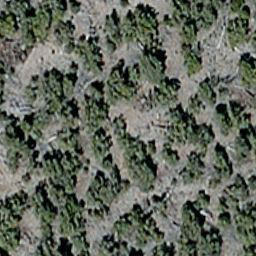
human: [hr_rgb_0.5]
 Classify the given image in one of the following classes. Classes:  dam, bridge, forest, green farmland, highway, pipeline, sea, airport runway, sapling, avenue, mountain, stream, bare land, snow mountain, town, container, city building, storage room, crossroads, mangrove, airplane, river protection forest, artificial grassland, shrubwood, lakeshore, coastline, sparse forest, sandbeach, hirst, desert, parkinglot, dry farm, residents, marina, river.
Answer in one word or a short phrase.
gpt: sparse forest